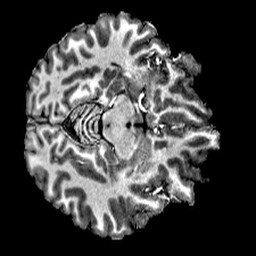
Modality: T1w
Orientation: axial
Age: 24
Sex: male
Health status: healthy
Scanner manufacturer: siemens
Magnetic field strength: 6.98 T
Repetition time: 6 s
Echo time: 0.00302 s